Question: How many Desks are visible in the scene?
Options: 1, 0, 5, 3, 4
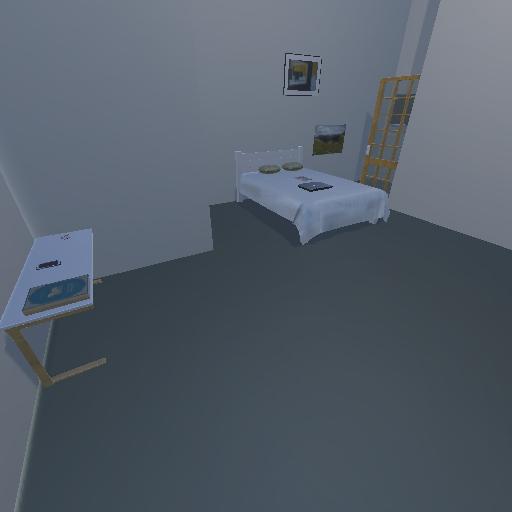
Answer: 1